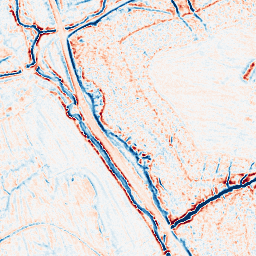
Category: edge_preserving
Decomposition family: bilateral
Decomposition parameters: d: 9
sigma_color: 25
sigma_space: 100
Upsampling method: quadratic
Upsampling parameters: scale: 2
Upsampling scale: 2